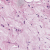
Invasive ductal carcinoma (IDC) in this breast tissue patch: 0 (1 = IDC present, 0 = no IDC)